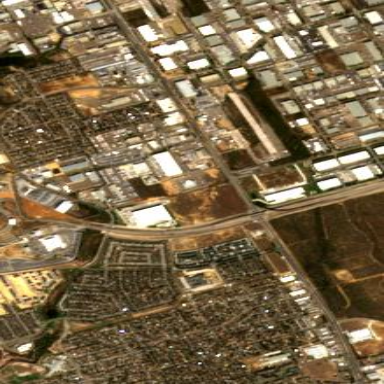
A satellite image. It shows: Industrial area dedicated to distribution activities.